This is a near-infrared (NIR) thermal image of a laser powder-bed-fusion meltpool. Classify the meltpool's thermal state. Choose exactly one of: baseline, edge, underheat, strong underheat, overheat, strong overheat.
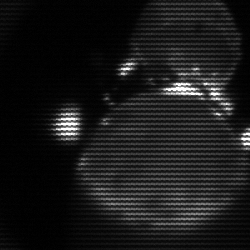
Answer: edge